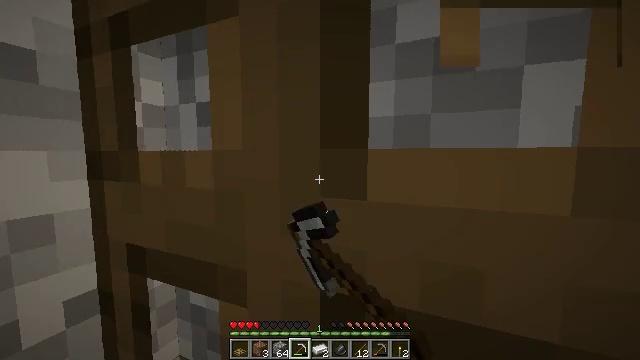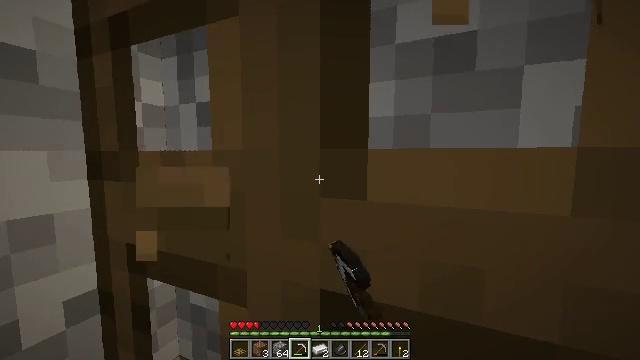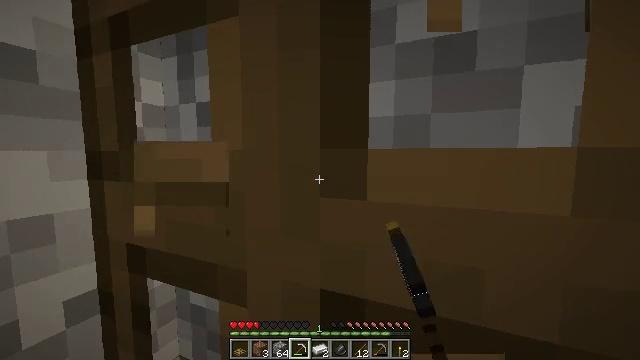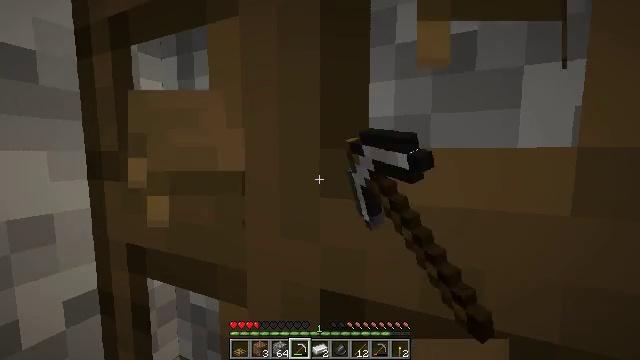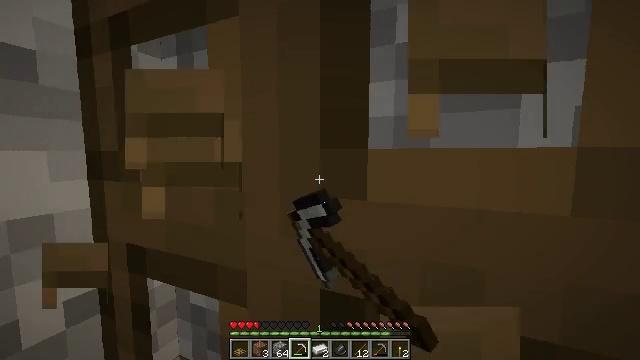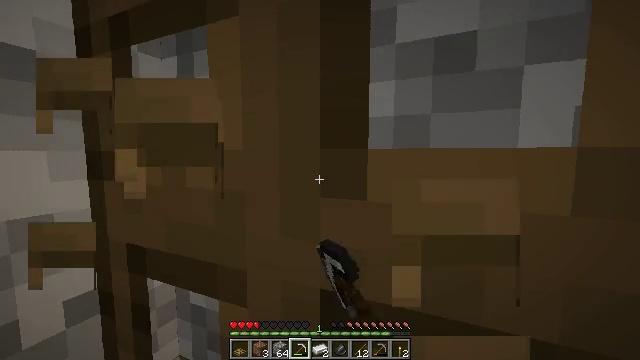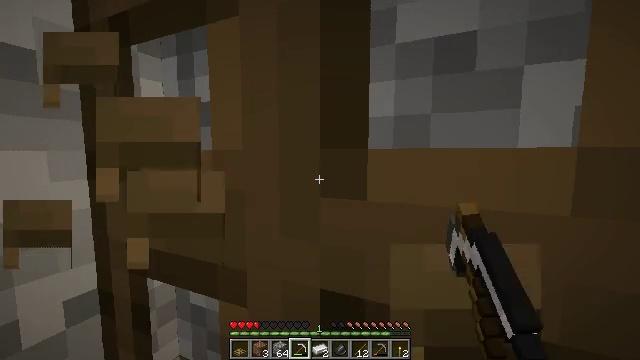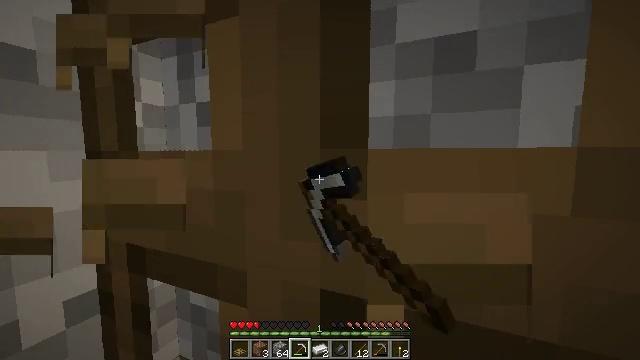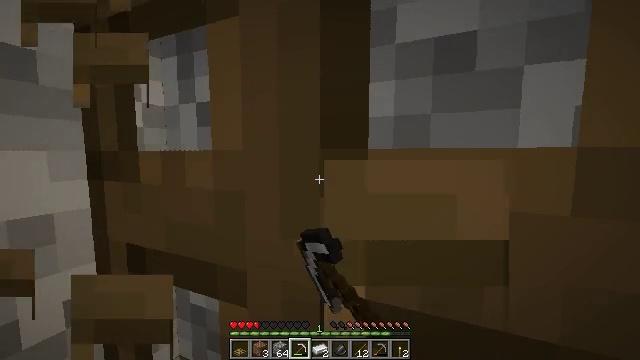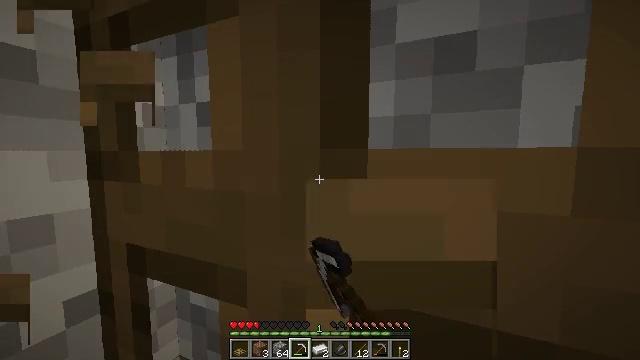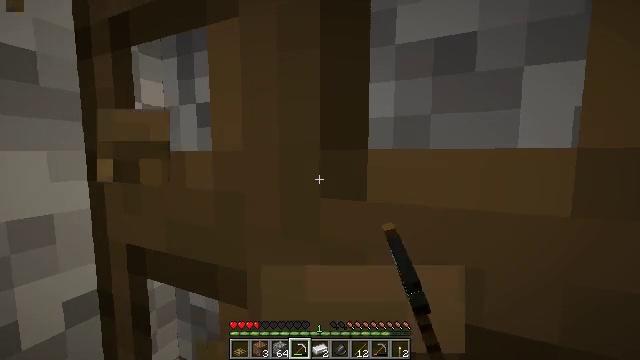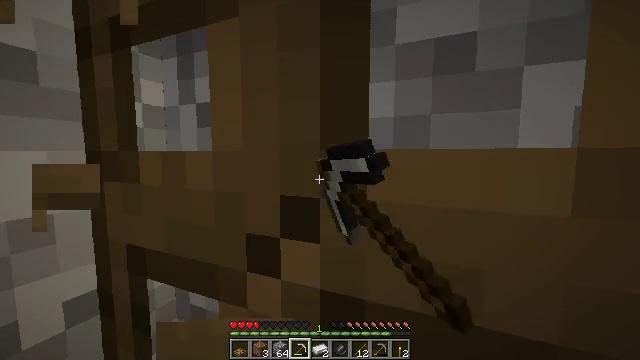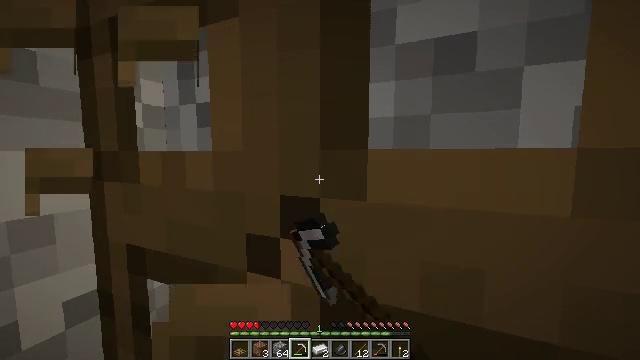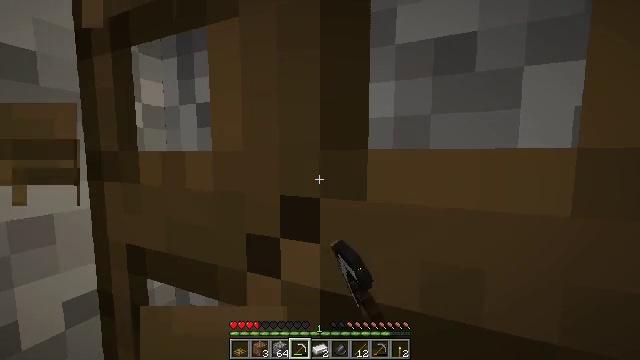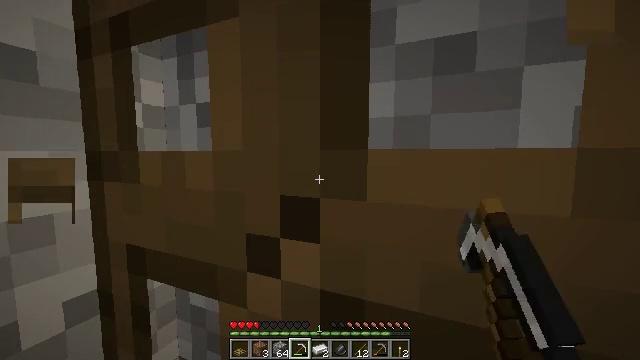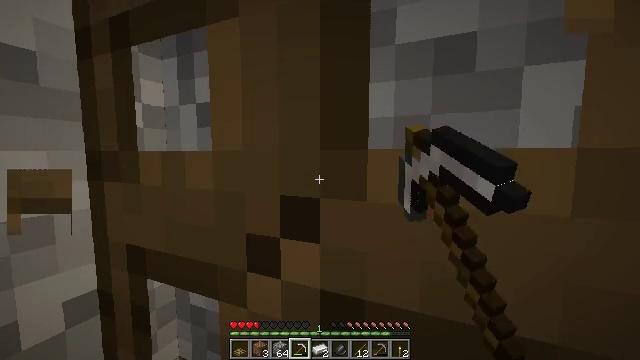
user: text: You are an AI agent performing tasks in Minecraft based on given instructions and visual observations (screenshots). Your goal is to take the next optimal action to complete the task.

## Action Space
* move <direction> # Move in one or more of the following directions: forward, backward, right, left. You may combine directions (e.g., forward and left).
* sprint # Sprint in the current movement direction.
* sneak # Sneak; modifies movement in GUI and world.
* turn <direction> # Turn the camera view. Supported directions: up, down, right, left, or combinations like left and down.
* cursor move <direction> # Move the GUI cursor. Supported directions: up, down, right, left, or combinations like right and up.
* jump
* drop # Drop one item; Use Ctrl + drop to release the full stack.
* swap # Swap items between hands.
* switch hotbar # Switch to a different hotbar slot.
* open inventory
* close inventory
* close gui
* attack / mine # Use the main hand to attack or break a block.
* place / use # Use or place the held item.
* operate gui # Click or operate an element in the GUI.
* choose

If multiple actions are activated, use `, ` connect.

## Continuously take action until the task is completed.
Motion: motion action
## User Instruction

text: Collect the oak trapdoor for re-use.
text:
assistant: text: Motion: attack / mine
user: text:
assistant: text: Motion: attack / mine
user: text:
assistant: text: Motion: attack / mine
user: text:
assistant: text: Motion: attack / mine
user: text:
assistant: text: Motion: attack / mine
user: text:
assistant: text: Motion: attack / mine
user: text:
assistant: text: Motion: attack / mine
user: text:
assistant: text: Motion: attack / mine
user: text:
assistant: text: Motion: attack / mine
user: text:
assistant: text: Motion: attack / mine
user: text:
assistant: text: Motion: attack / mine
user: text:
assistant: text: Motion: attack / mine
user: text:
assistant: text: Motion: attack / mine
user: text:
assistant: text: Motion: attack / mine
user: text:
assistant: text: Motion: attack / mine
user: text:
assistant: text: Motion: attack / mine
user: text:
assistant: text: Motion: attack / mine
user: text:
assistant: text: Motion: attack / mine
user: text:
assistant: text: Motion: attack / mine
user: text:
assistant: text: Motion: attack / mine
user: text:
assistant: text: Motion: attack / mine
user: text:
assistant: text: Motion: attack / mine
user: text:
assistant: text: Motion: attack / mine
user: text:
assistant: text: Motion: attack / mine
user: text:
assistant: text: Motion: attack / mine
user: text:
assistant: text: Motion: attack / mine
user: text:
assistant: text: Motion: attack / mine
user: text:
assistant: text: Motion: attack / mine
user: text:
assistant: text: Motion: attack / mine
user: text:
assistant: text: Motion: attack / mine